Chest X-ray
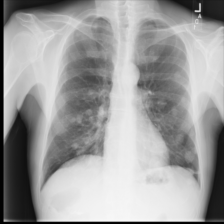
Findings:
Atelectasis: negative
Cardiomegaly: negative
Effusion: negative
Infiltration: negative
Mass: negative
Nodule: positive
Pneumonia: negative
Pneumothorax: negative
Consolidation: negative
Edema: negative
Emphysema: negative
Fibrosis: negative
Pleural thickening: negative
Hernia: negative